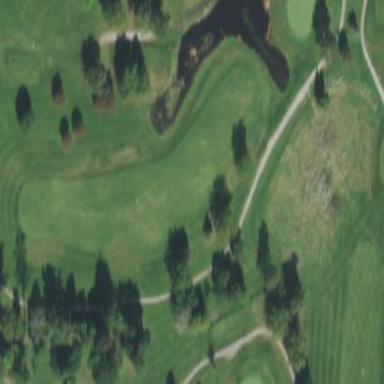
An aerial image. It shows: Golf fairway surrounded by grass.